Question: How do you highlight a rectangular selection in Xcode?

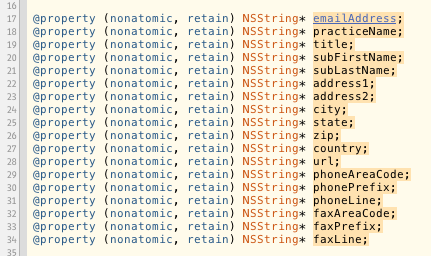
Answer: .
Normal copy and paste rules (command-c and command-v) apply when doing a vertical highlight / block select.